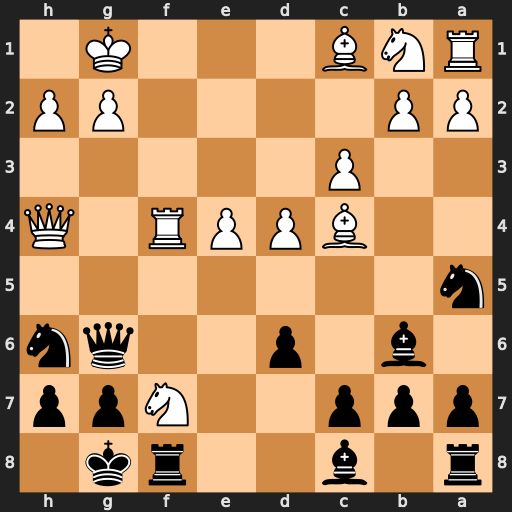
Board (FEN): r1b2rk1/ppp2Npp/1b1p2qn/n7/2BPPR1Q/2P5/PP4PP/RNB3K1
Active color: b
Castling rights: -
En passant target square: -
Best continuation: Nxc4 Nxh6+ gxh6 Rxf8+ Kxf8